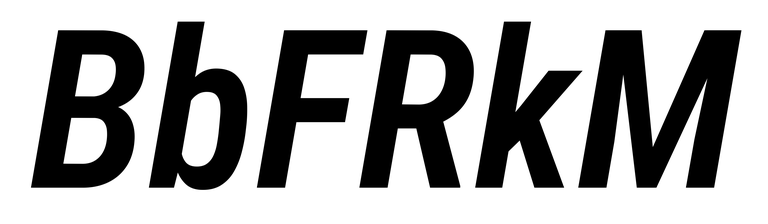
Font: Roboto-Italic_Condensed_SemiBold_Italic